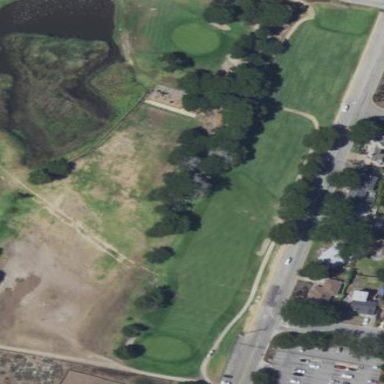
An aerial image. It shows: Rough area on grassy golf course.